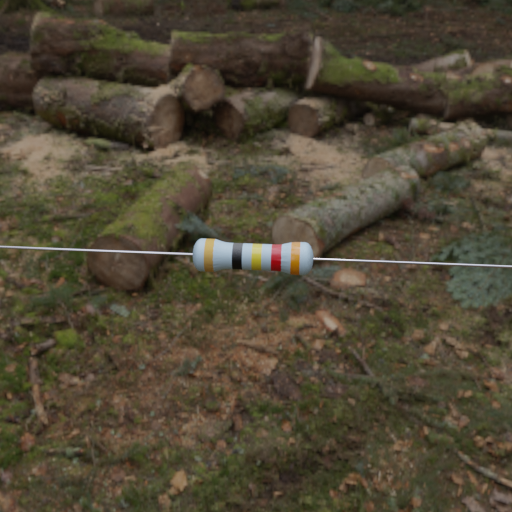
Resistor colour bands (in order): gold, black, yellow, red, orange